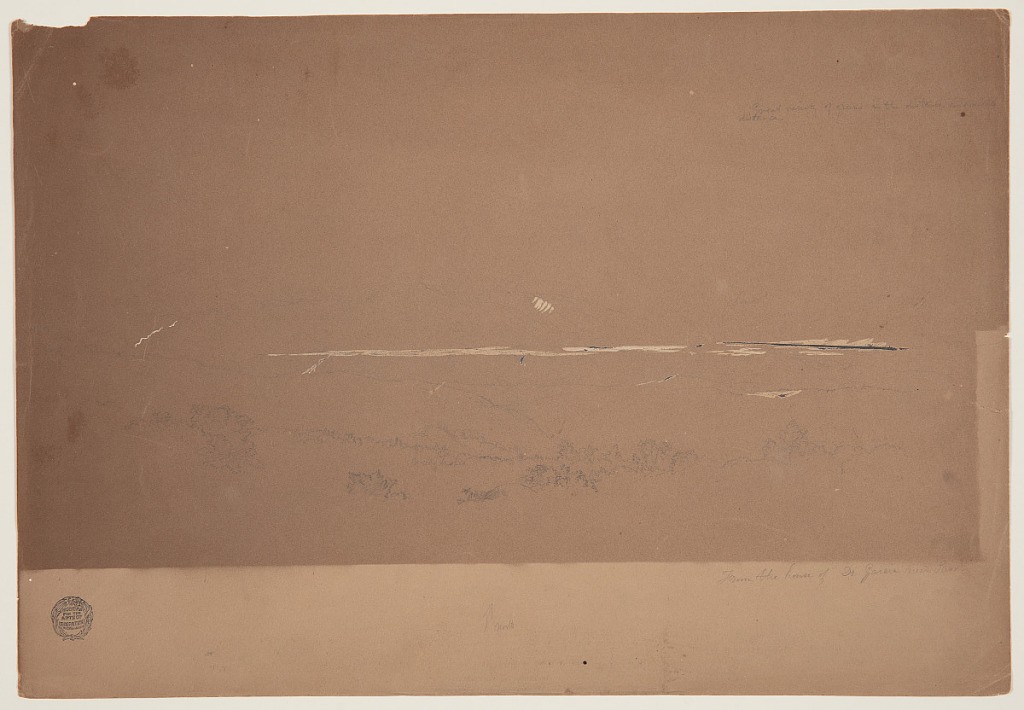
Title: View from the House of Dr. Garcia, Near Pandi, Colombia
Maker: Frederic Edwin Church, American, 1826–1900
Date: July 1853
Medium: Graphite, brush and white gouache and oxidized white gouache on tan wove paper
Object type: Drawing
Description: Landscape sketch showing view of a mountainous, wooded landscape near Pandi, Colombia. Wooded hillside in foreground gives way to a valley in the middle distance and other mountains, faintly rendered, in the background. Low clouds stretch through the valley.